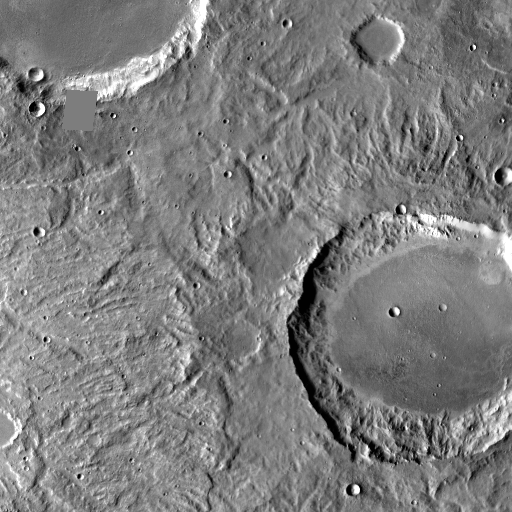
Crater classes present: Background, Other, Layered, Buried